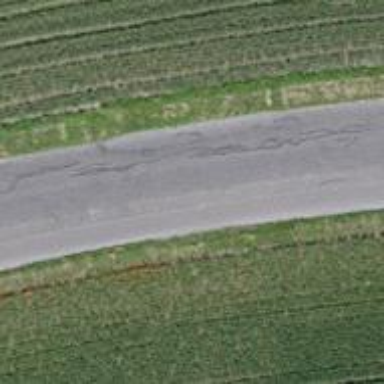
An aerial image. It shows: Tertiary road with asphalt surface.